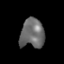
Tissue: lung
Cell type: Epithelial cells
Senescence score: 0.1797
Nuclear area (px): 689
Mean DAPI intensity: 107.47